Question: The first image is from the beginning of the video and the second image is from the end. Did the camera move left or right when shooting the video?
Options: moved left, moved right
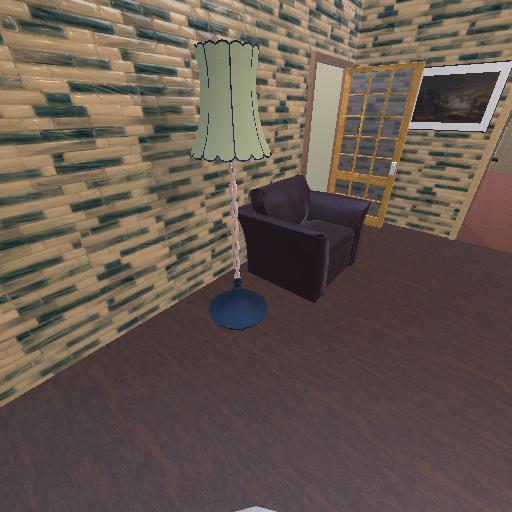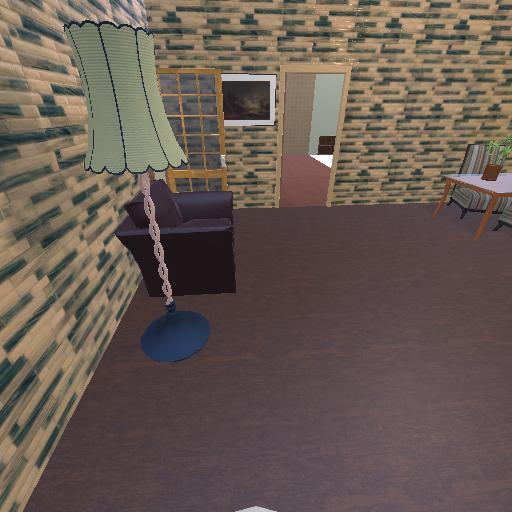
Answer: moved left